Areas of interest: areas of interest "Driving School"
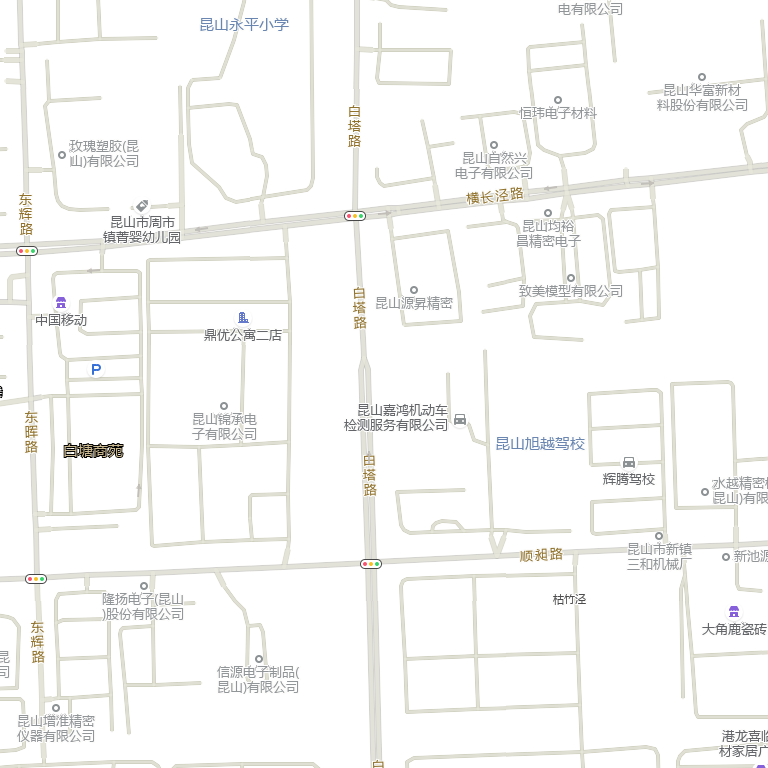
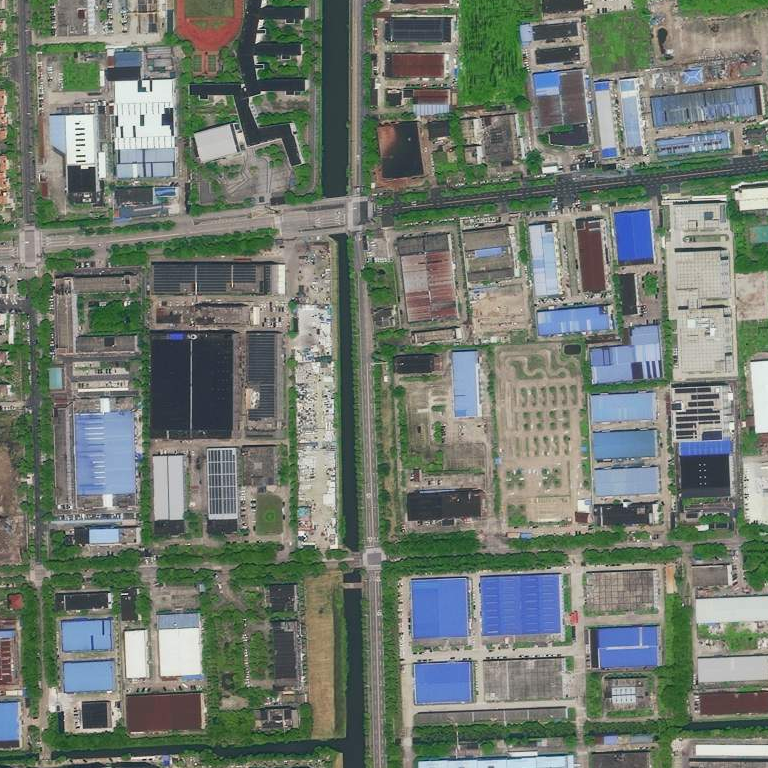